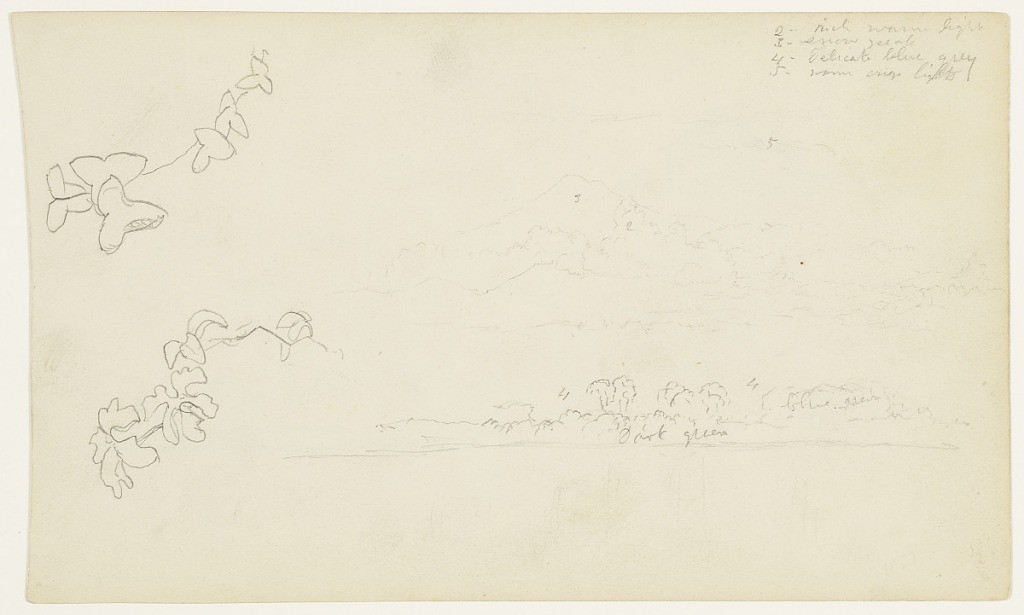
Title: Chimborazo from the Rio Guayas, Ecuador
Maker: Frederic Edwin Church, American, 1826–1900
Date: May 1857
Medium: Graphite on off-white wove paper; verso: graphite
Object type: Drawing
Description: Landscape and botanical sketch from Ecuador showing views of snow-capped peak from a river and two sketches of vines with leaves, at left. At right, in the foreground, the river's water extends to the middle distance, where it meets the heavily wooded bank. A rugged jungle extends to the background, where the snow peak looms above the surrounding landscape while clouds gather at its base.

Verso: Landscape and architectural sketch showing views of a houseboat and mountainous river landscape in Ecuador. At upper left, a sketch of a houseboat with a floating flower garden is visible. An outline of the same structure is included in the lower left corner. At right, a view of a river island with a large cross is visible. Large mountains rise in the background.